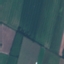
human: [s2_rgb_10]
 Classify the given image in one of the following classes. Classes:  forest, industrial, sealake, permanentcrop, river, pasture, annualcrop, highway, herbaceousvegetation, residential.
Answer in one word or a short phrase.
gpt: AnnualCrop